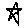
Label: star